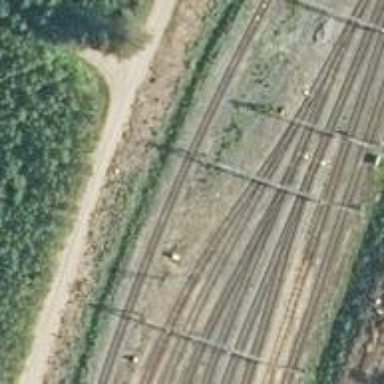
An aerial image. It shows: Railway signal.